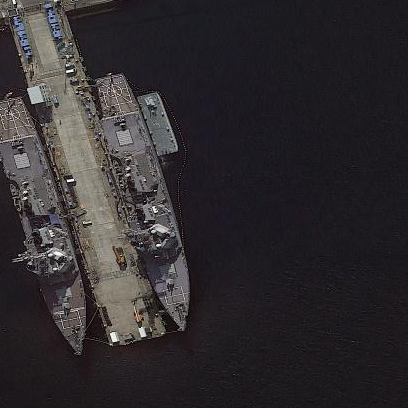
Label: destroyer